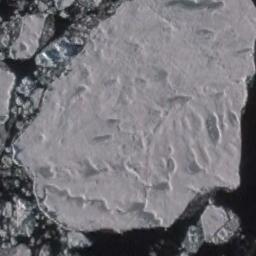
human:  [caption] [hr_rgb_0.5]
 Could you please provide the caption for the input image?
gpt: The sea is surrounded by sea ice .

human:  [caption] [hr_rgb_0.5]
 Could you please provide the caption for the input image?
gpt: A huge block of ice floats on the blue sea .

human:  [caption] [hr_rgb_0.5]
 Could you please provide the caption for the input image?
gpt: A large piece of sea ice floats in the deep blue sea and there are a lot of small pieces of sea ice nearby .

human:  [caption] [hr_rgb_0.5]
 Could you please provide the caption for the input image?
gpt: There is a big ice and many small ice on the deep blue sea .

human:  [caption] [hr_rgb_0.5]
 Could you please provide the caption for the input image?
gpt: There are some small pieces of sea ice and a larger one .